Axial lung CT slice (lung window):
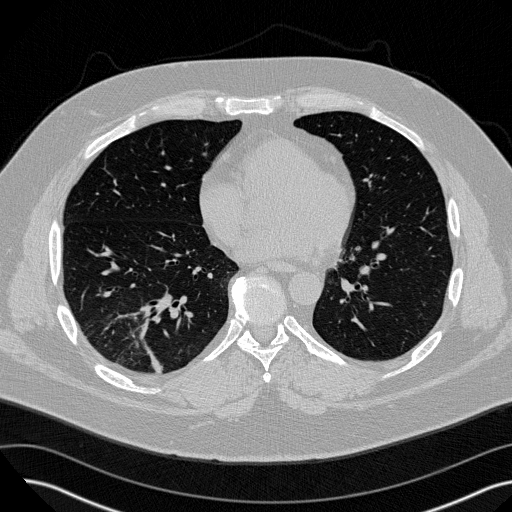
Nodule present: no